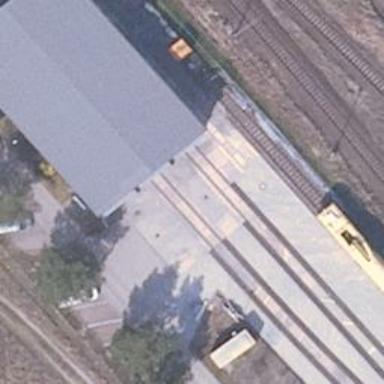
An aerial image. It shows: Signal on the railway track.